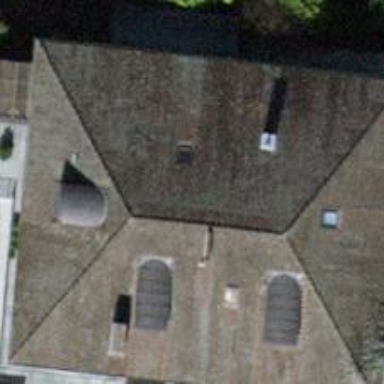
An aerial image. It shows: Hipped roof on apartment building.